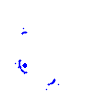
Particle: pion